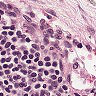
Metastatic tissue present: no